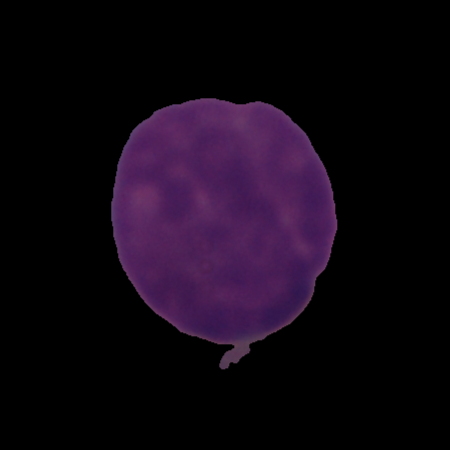
Label: cancer